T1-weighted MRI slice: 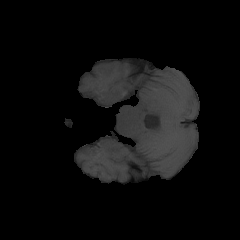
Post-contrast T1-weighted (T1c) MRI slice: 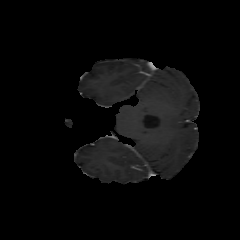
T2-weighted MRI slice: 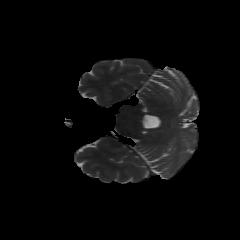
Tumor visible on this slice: no